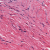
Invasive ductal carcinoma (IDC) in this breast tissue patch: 0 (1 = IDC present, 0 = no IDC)